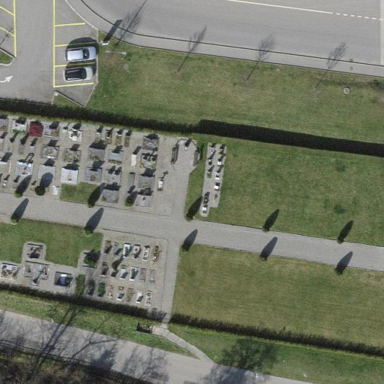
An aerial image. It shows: Cemetery.